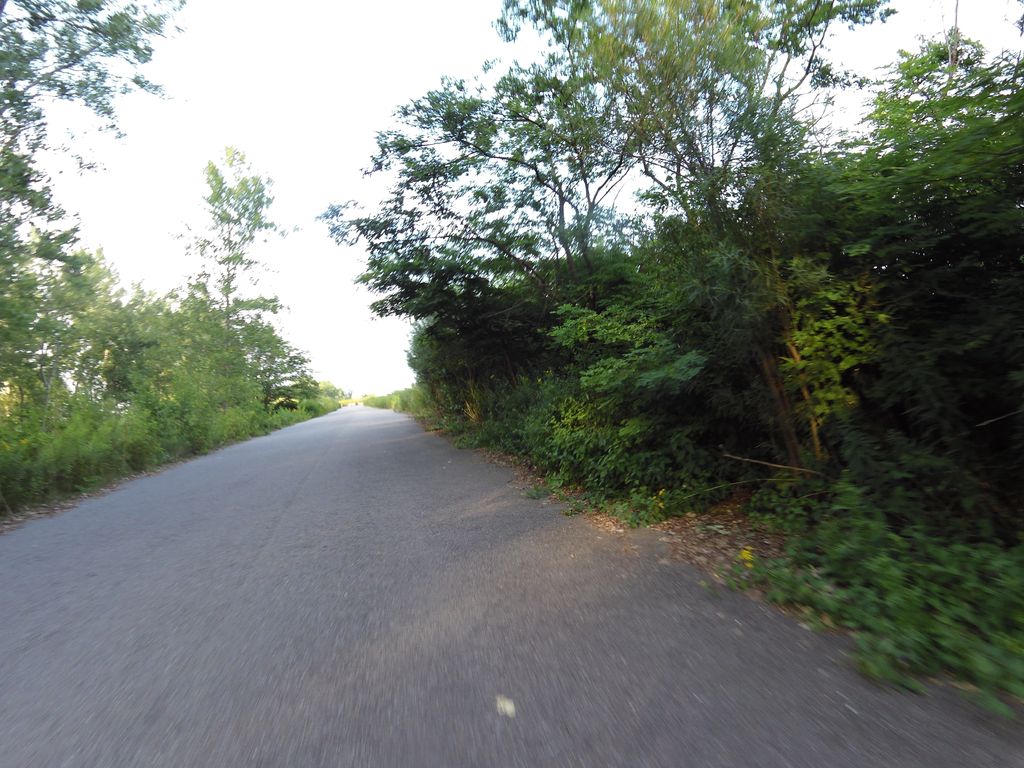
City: toronto